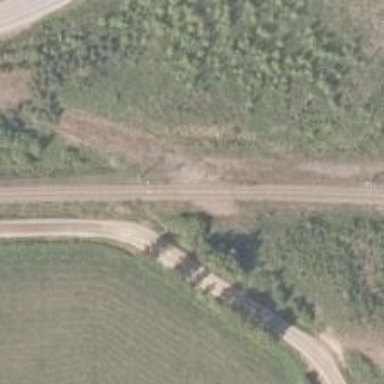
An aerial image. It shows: Railway track with continuous electrified contact lines.